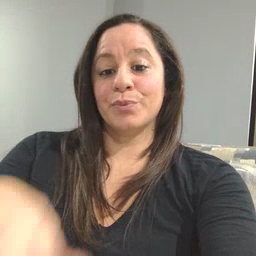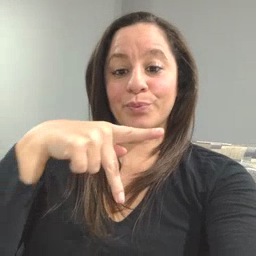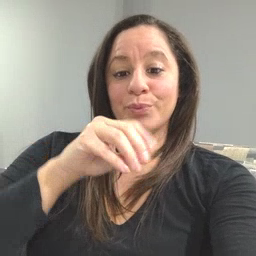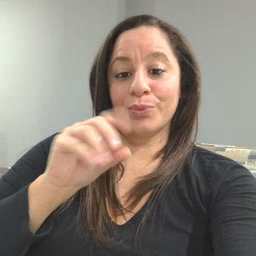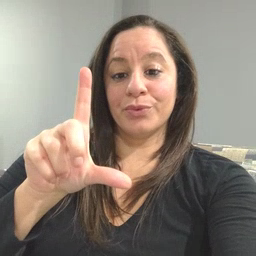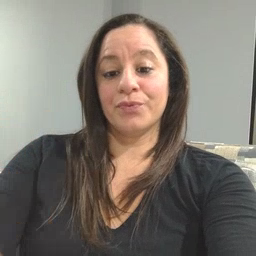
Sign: pool